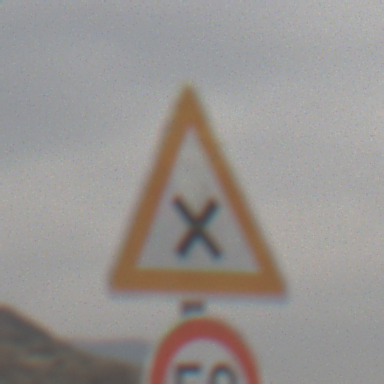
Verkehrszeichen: KreuzungOderEinmuendung
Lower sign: Geschwindigkeit50
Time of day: MorningAfternoon
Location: Outdoor (Nature)
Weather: Overcast
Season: NotSpecified
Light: Natural